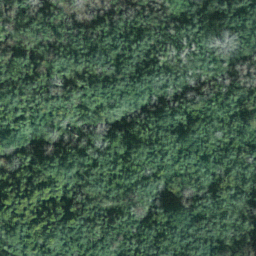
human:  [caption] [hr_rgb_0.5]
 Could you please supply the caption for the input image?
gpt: There are lots of dark green trees in the dense forest .

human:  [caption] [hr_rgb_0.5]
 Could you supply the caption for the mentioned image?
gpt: This is a dense forest with lots of dark green trees .

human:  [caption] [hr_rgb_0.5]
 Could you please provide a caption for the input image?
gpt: Lots of dark green trees constitute a dense forest .

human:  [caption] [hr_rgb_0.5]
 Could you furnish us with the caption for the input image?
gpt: There are lots of dark green plants in the dense forest .

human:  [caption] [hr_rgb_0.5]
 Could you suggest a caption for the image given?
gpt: Lots of dark green trees constitute a dense forest .